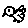
Label: bird